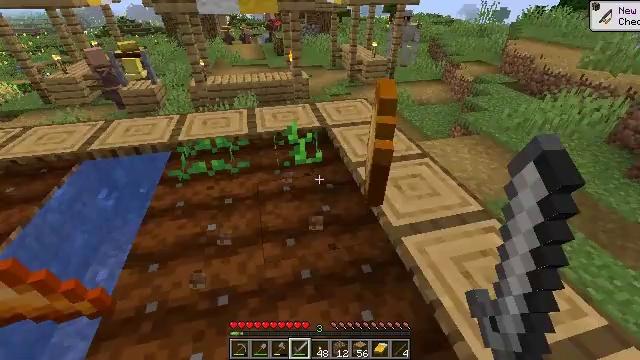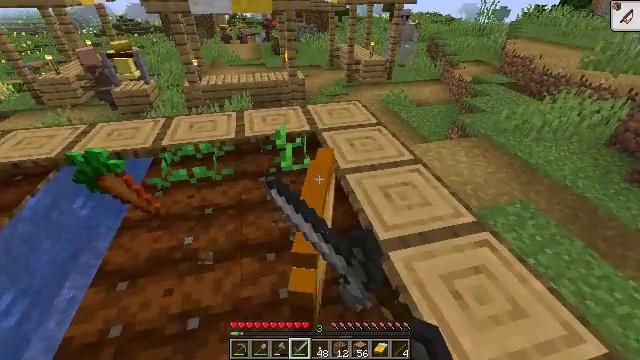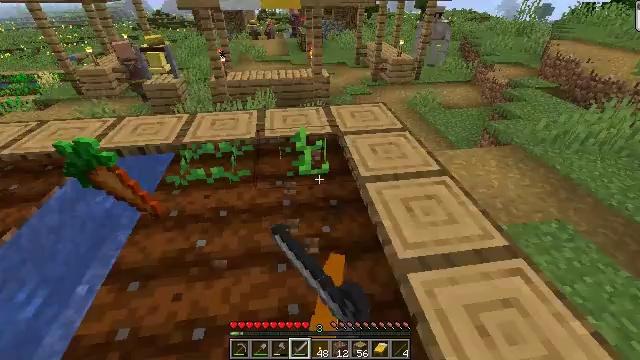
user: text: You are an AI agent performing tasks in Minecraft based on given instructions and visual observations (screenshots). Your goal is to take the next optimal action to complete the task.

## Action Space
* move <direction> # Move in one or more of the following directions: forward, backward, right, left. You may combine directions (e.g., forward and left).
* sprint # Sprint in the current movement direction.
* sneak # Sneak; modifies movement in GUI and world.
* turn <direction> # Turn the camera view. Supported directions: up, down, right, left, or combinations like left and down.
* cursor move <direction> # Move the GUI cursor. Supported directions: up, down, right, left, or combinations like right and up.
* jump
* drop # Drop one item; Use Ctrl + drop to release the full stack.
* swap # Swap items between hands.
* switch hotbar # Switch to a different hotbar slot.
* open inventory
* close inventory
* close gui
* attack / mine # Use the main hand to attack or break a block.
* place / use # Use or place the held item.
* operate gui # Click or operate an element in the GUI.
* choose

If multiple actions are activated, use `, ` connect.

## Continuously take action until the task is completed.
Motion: motion action
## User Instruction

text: Collect beetroots from the field.
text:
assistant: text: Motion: move forward and move right, attack / mine
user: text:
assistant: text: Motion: move forward and move left, turn left, attack / mine
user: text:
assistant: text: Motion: attack / mine